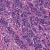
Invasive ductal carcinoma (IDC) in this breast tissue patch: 1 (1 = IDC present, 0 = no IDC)